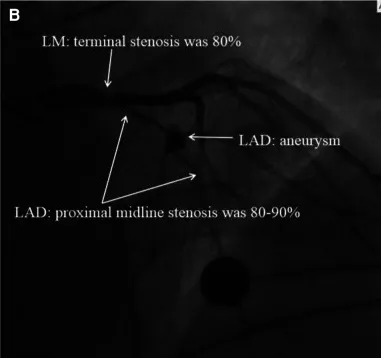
Images of the patient's cardiogram. (B) Head position angle imaging: the end of the LM in this patient had 80% stenosis, and the proximal and middle segments of the LAD had 80%-90% stenosis accompanied by an aneurysm. LM, left main coronary artery; LAD, left anterior descending branch.
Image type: radiology (mri)